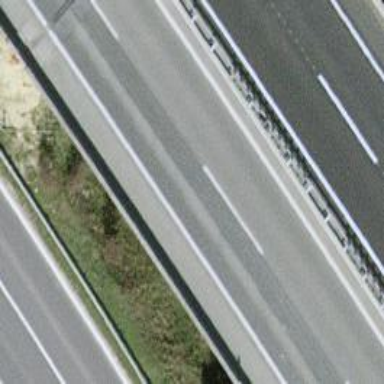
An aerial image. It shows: Viaduct bridge over motorway with asphalt surface.